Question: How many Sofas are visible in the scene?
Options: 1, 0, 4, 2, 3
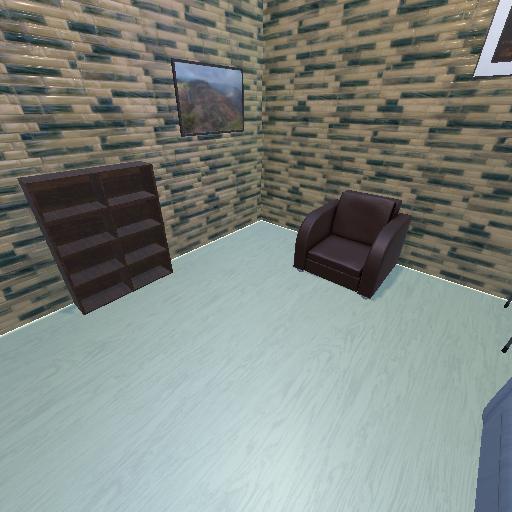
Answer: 1